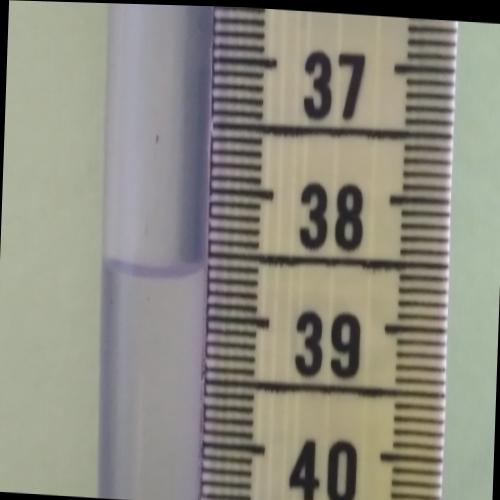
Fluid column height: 38.7 cm